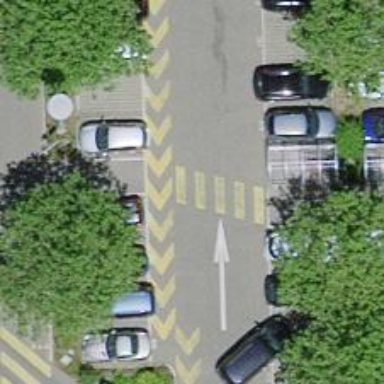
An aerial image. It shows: Zebra crossing on the road.